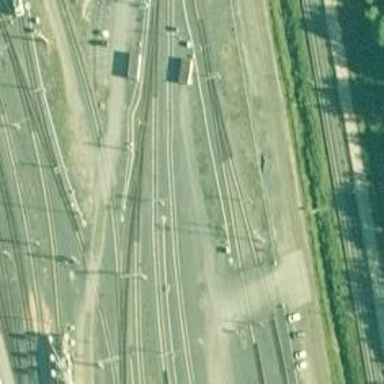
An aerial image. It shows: Rail yard with electrified contact lines for the trains.